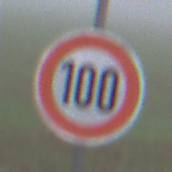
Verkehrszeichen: Geschwindigkeit100
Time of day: MorningAfternoon
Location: Outdoor (RoadRail)
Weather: Overcast
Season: NotSpecified
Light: Natural